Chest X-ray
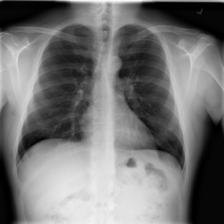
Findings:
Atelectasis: negative
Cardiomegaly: negative
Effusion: negative
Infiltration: negative
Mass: negative
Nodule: negative
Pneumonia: negative
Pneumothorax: negative
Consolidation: negative
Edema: negative
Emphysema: negative
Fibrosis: negative
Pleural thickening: negative
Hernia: negative